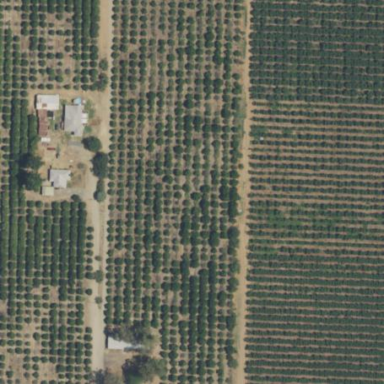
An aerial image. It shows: Orange orchard with rows of vibrant orange trees.